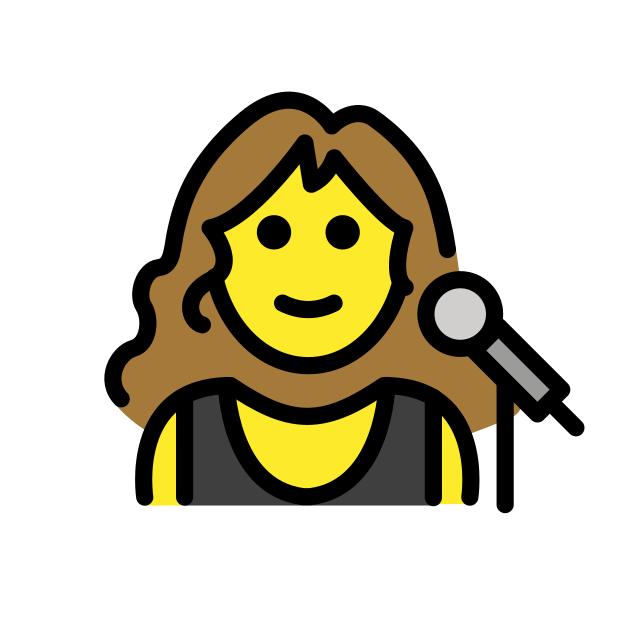
woman singer